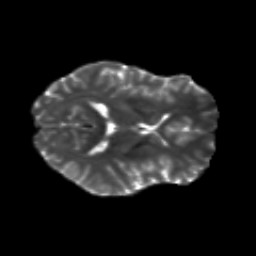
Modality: T2w
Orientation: axial
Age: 34
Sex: male
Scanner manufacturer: siemens
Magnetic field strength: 3 T
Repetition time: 8.8 s
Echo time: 0.085 s